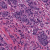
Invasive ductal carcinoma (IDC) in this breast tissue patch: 1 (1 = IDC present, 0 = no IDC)